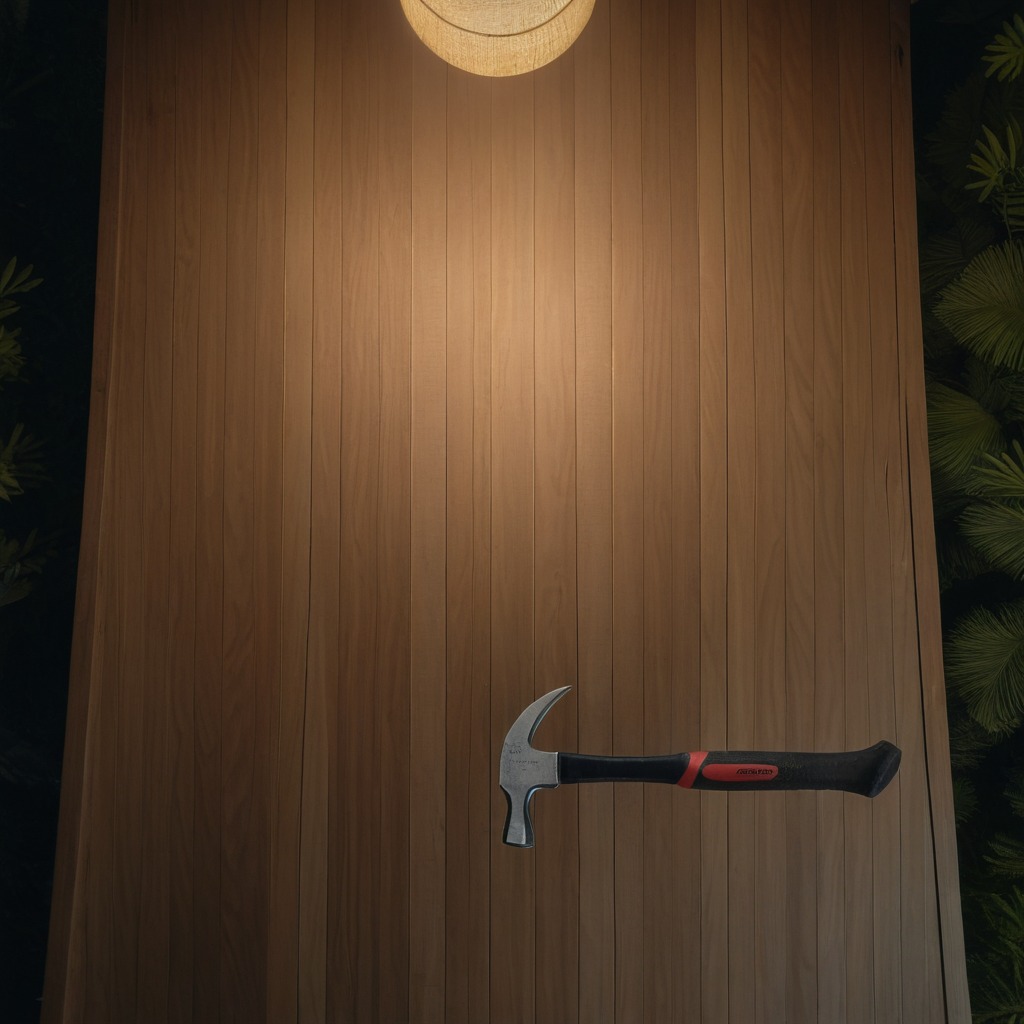
A hammer lies on the wooden table.